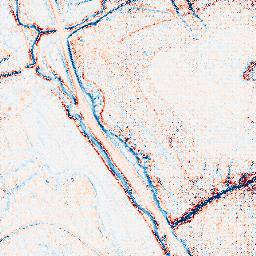
Category: edge_preserving
Decomposition family: bilateral
Decomposition parameters: d: 9
sigma_color: 25
sigma_space: 150
Upsampling method: regularized
Upsampling parameters: scale: 4
lambda_reg: 0.1
Upsampling scale: 4